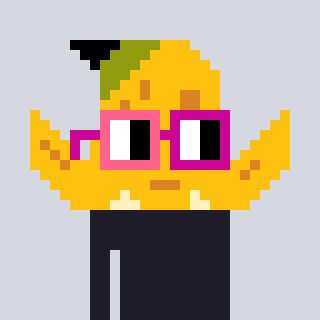
a pixel art character with square pink and red glasses, a banana-shaped head and a yellow-colored body on a cool background